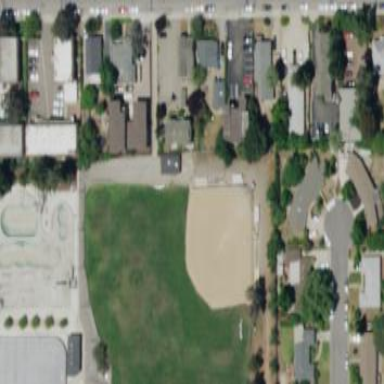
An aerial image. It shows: Unpaved baseball pitch.